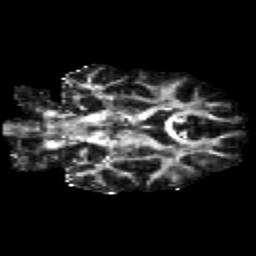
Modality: FA
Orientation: coronal
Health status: healthy
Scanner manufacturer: siemens
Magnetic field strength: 3 T
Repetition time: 12 s
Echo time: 0.092 s